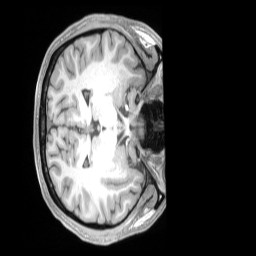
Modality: T1w
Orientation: axial
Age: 21
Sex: male
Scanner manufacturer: siemens
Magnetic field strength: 3 T
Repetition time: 2.53 s
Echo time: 0.00164 s